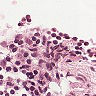
Metastatic tissue present: no